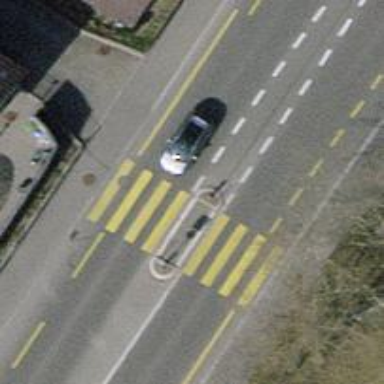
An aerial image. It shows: Marked zebra crossing with island.